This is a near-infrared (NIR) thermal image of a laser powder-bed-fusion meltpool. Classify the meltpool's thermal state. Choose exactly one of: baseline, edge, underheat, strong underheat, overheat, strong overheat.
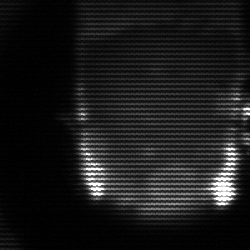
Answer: baseline